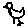
Label: bird